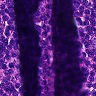
Metastatic tissue present: no